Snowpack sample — Loveland Pass, Silver Plume, Colorado, USA (12/14/25, 10:50 AM MST)
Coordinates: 39.664, -105.882
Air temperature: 36 °F
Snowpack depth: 67 cm
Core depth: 20 cm
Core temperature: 46.4 °F
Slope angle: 6°, slope face: 326°
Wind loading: low
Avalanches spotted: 0
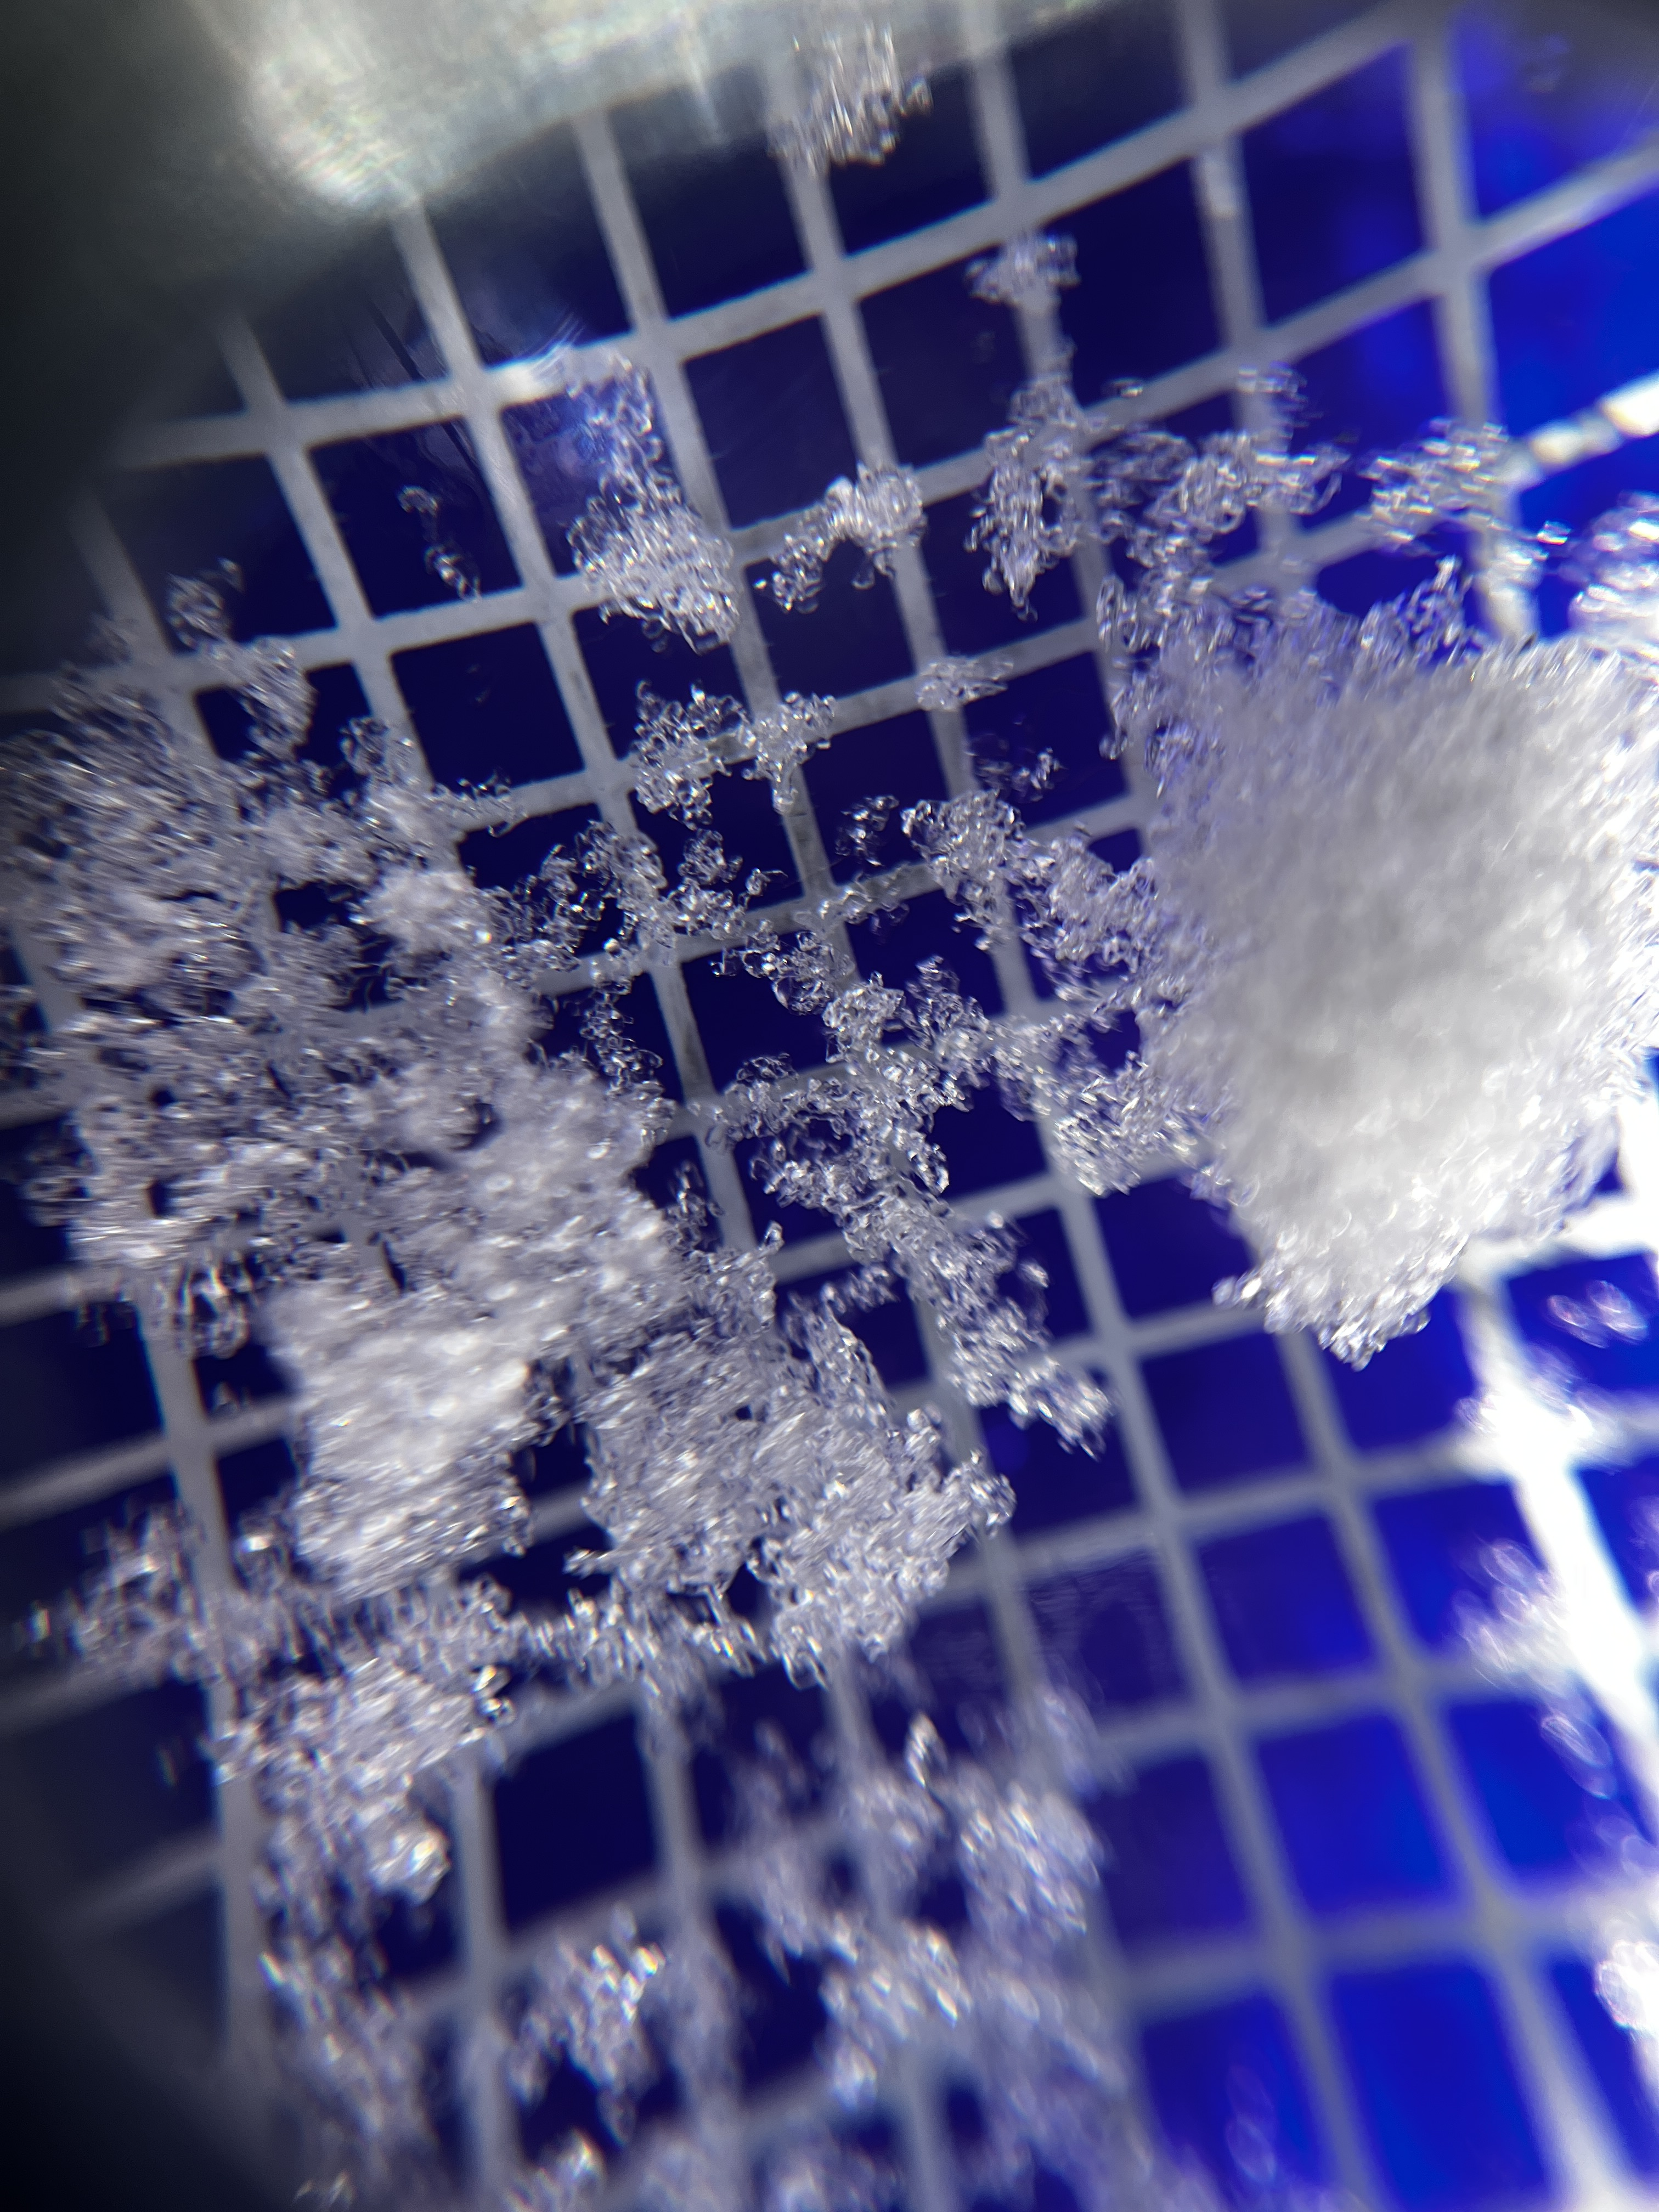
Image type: magnified_profile
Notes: No avalanches spotted, very late start to the season with minimal snowpack